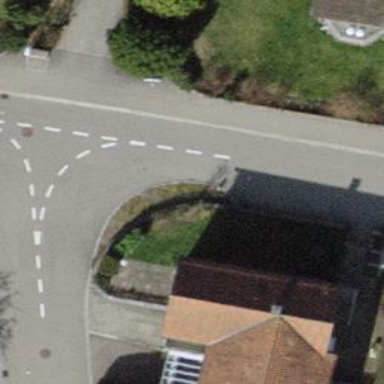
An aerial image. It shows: Concrete bollard.